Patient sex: M
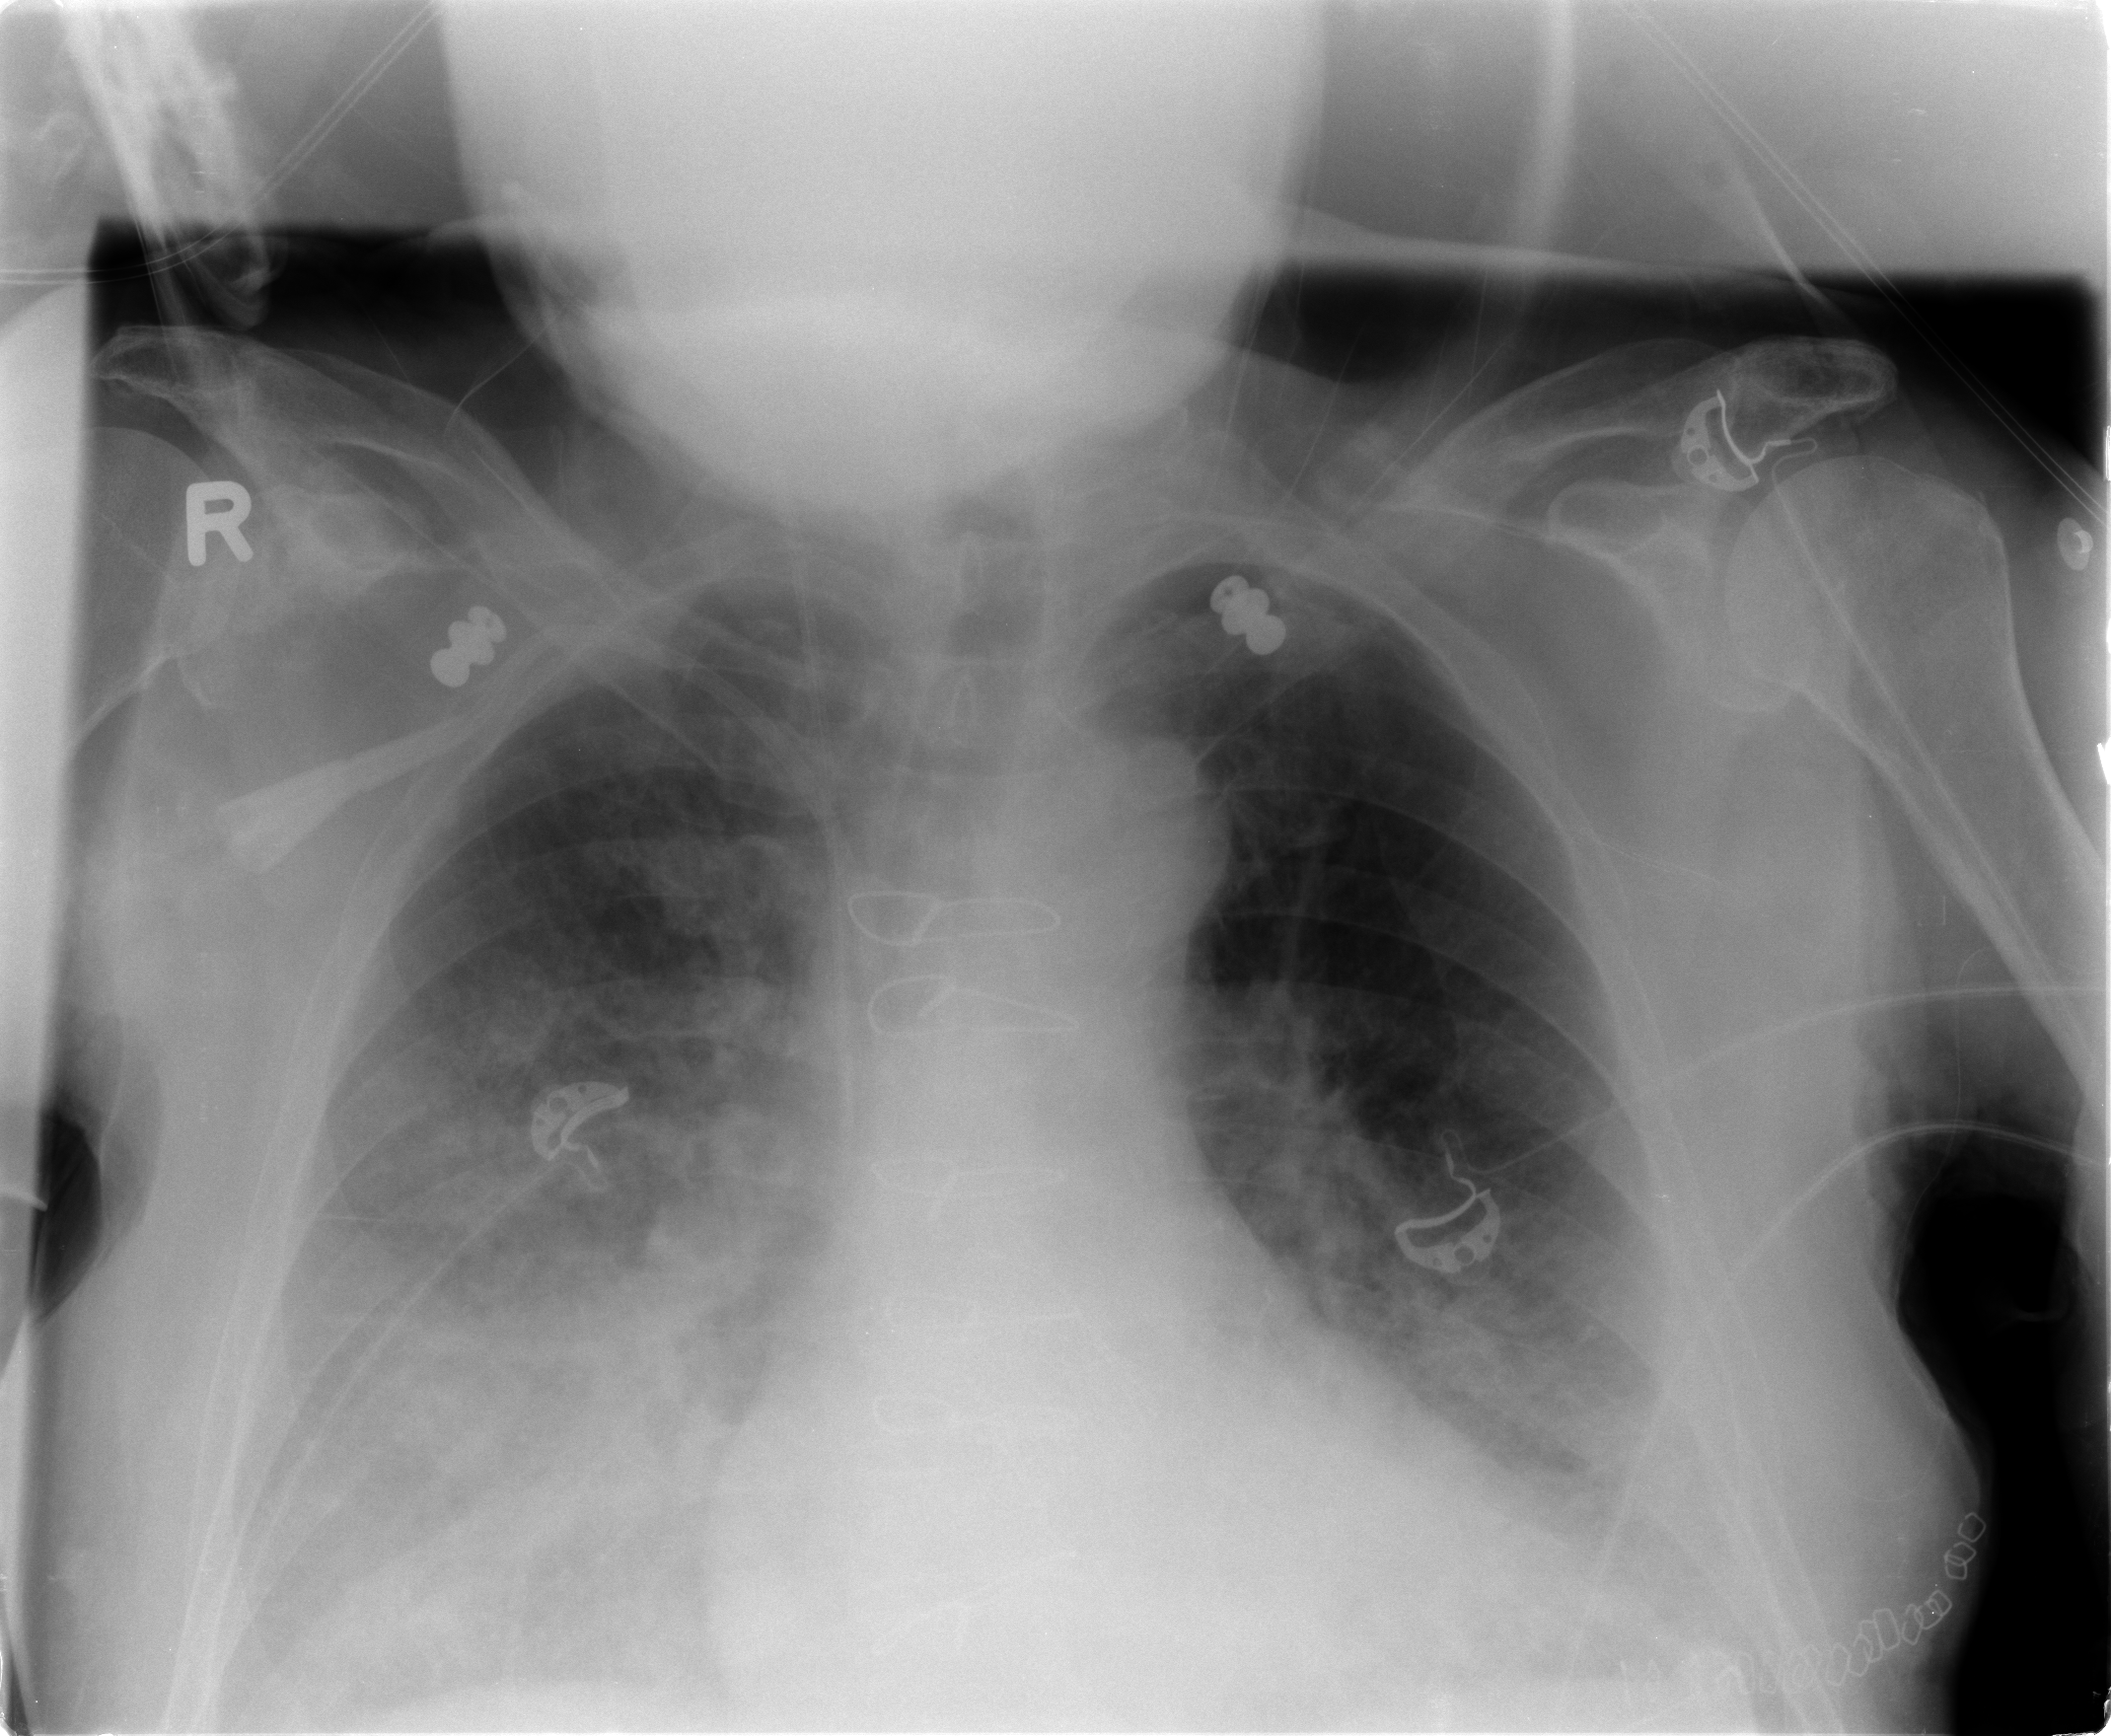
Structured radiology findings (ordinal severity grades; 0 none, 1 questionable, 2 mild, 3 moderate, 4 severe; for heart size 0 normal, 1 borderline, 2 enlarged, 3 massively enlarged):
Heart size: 2
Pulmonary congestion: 2
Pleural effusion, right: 2
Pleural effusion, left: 2
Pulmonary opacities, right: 2
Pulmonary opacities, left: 0
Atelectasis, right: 2
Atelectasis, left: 2